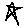
Label: star